Question: My fiddle - <URL>
I wanted to try an easy hex to rgba conversion. Ever browser I've used renders colors using rgb as default so when using the farbtastic color picker I'm converting the hex value to rgb by grabbing the background color the hex value generates (as rgb by default = simple conversion)
I tried replacing the ')' symbol to ', 1)', but that didn't work so I went to just see how converting rgb to rgba would work, and I'm still having trouble.
The jquery
'''
$('.torgb').val($('#color').css('background-color'));
$('.torgba').val().replace(/rgb/g,"rgba");
'''
The goal

:
<URL>
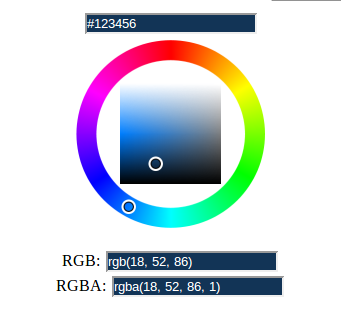
Answer: '''
//If you write your own code, remember hex color shortcuts (eg., #fff, #000)
function hexToRgbA(hex){
var c;
if(/^#([A-Fa-f0-9]{3}){1,2}$/.test(hex)){
c= hex.substring(1).split('');
if(c.length== 3){
c= [c[0], c[0], c[1], c[1], c[2], c[2]];
}
c= '0x'+c.join('');
return 'rgba('+[(c>>16)&255, (c>>8)&255, c&255].join(',')+',1)';
}
throw new Error('Bad Hex');
}
hexToRgbA('#fbafff')
/* returned value: (String)
rgba(251,175,255,1)
*/
'''